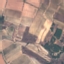
Land use / land cover: PermanentCrop